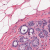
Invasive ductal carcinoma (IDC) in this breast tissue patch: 0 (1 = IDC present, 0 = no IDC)